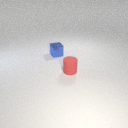
small red rubber cylinder in front of small blue metal cube